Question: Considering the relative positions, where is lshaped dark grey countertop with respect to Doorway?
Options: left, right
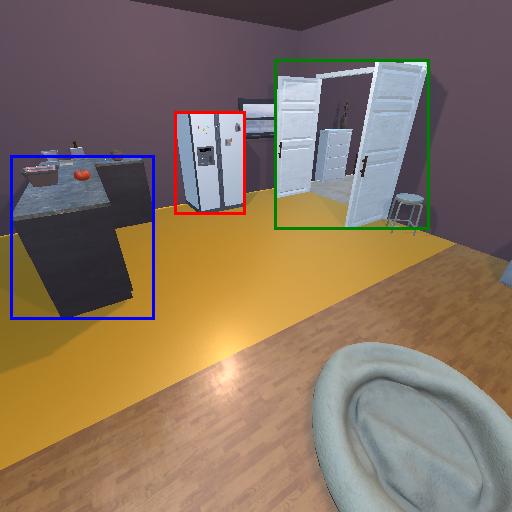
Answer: left